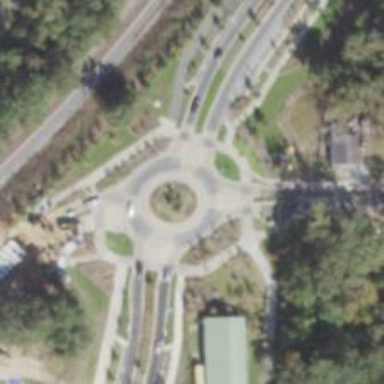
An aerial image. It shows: Tertiary road leading to roundabout junction.